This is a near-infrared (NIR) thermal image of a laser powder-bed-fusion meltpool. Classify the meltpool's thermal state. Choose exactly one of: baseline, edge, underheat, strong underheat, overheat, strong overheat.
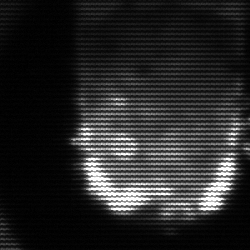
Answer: baseline